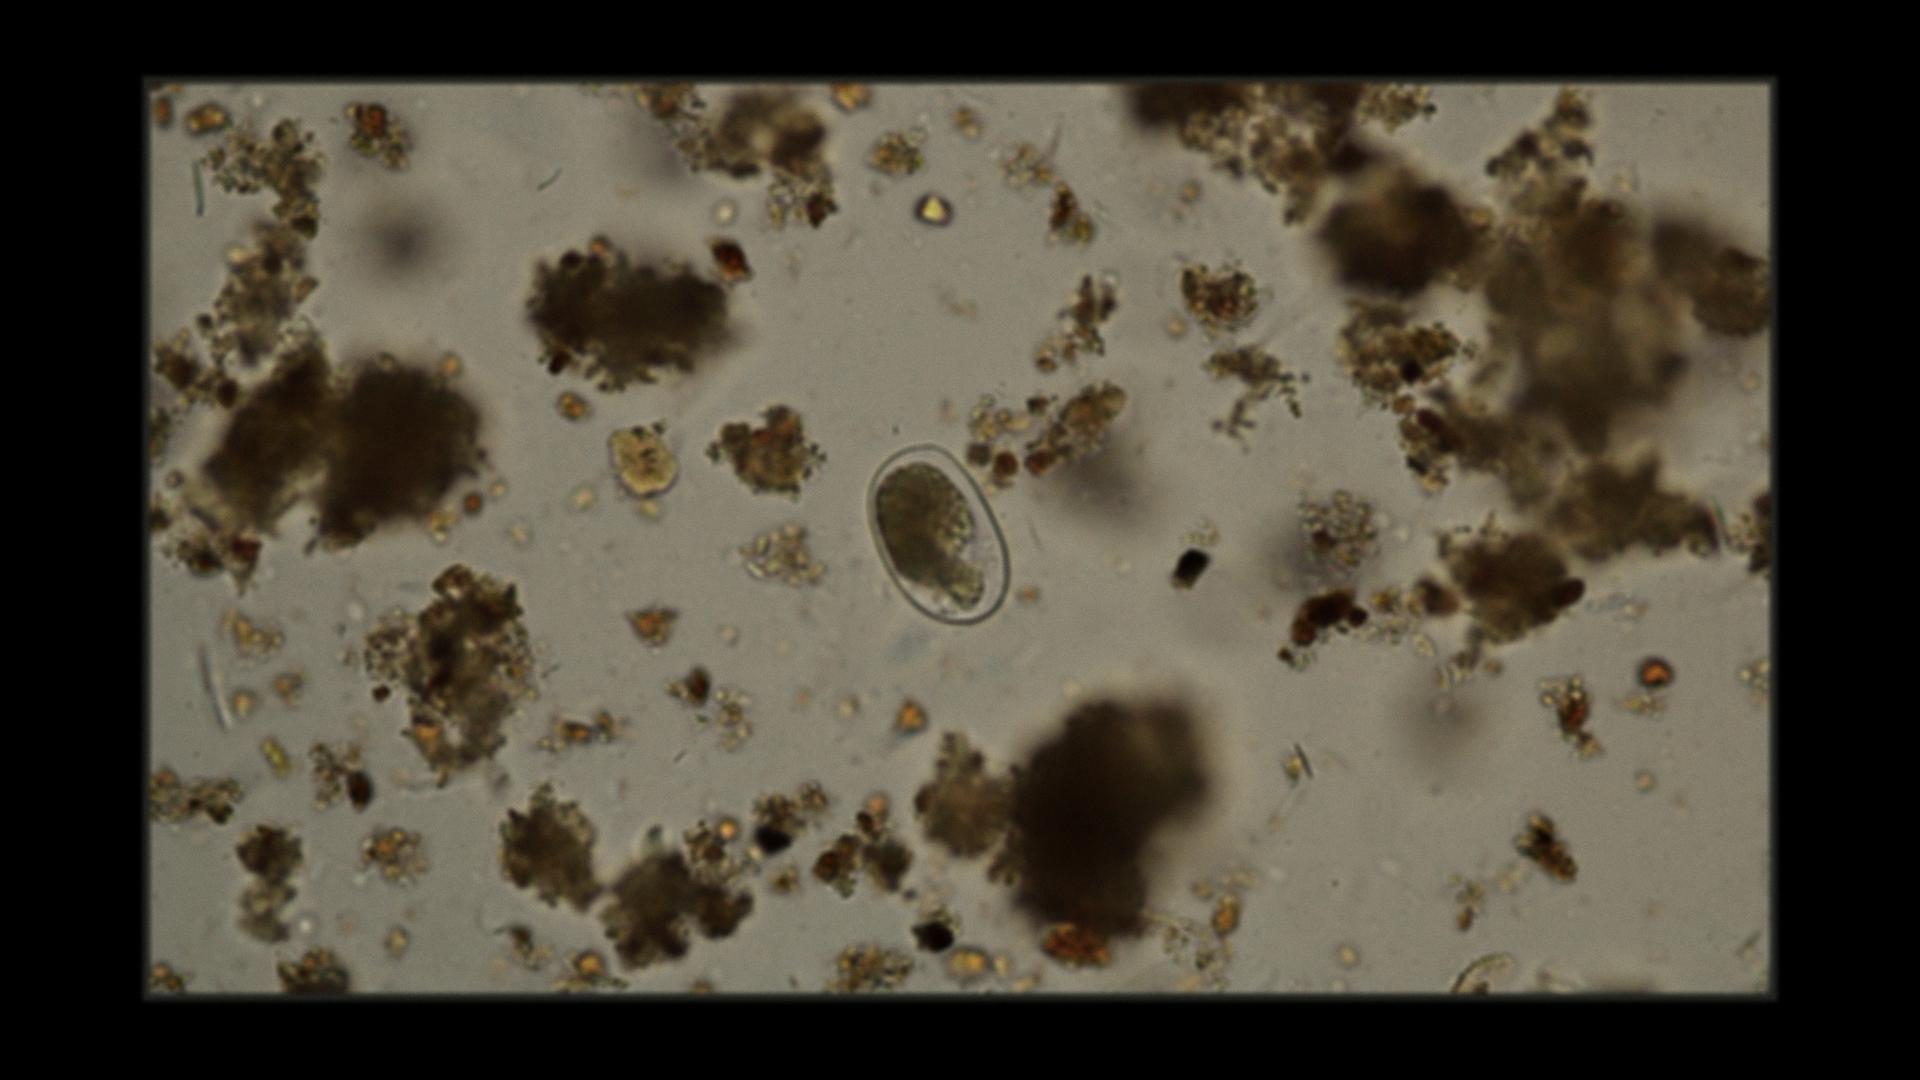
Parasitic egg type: Hookworm egg